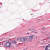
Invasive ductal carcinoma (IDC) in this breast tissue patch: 0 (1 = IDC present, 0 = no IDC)